Field crop: maize
Growth stage: 2
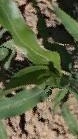
Species: maize